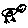
Label: bird